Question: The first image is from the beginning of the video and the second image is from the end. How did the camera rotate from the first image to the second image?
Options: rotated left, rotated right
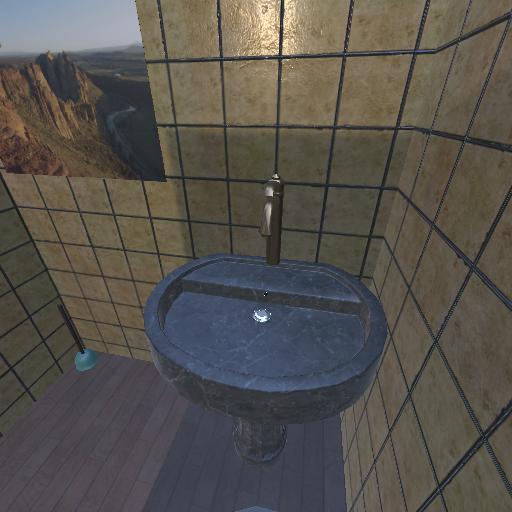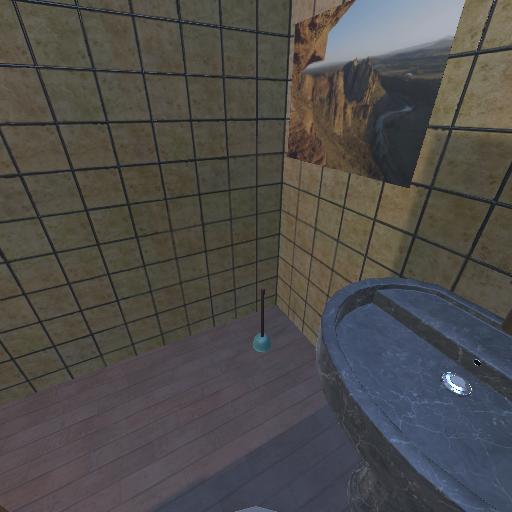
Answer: rotated left